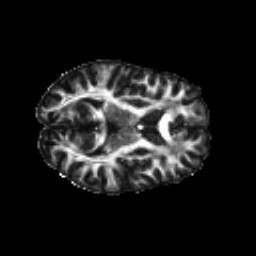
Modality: FA
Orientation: axial
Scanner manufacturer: siemens
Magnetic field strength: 3 T
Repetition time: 4.16 s
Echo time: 0.0806 s